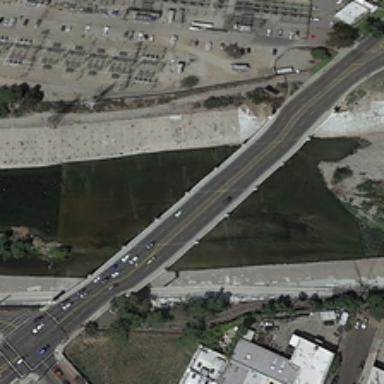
The bridge crosses diagonally a river with buildings along its sides .